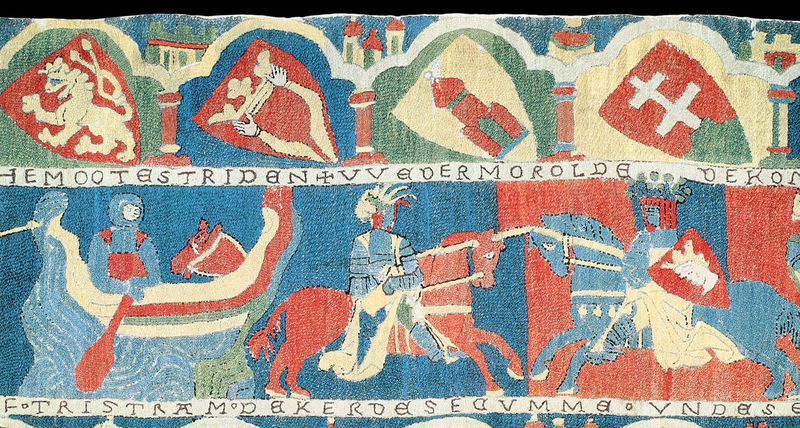
Titel: Tristanteppich I
Standort: Ausstellungsort: Wienhausen, Zisterzienserinnenkloster (EU - D - Nds)
Institution: Wienhausen, Kloster
Schlagwörter: blau, kampf, meer, wasser, frauen, gelb, grün, menschen, bunt, männer, rot, schloss, tuch, teppich, federn, krone, boot, paddel, pferd, pferde, reiter, ruder, turm, schiff, schrift, rudern, schild, burg, kreuz, text, helm, mosaik, kunst, ritter, rüstung, wappen, mittelalter, lanzen, löwe, textil, latein, tournier, turnier, turmm, blassgelb, ritterturnier, tjosten, lothringer, wandteppich schlachtszenen